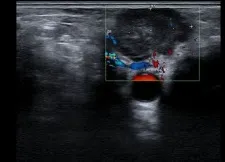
Ultrasound scan of a locally recurrent neck lesion in right supraclavicular region. 6 months. Of treatment at the same dose.
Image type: radiology (ultrasound)